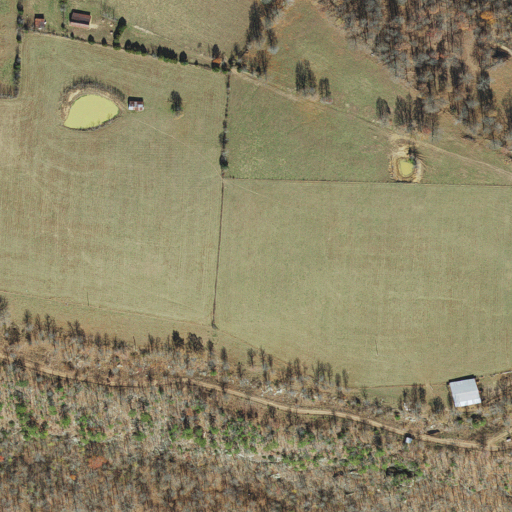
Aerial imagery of mountain in Arkansas named Thompson Point containing pasture, deciduous forest, and open development